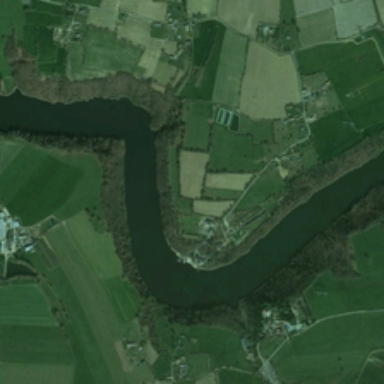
A large area of farmland along the river .